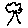
Label: tree